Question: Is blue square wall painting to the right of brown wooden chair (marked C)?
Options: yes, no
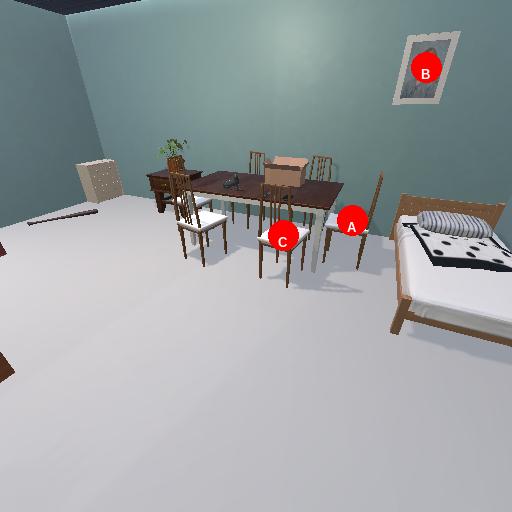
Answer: yes